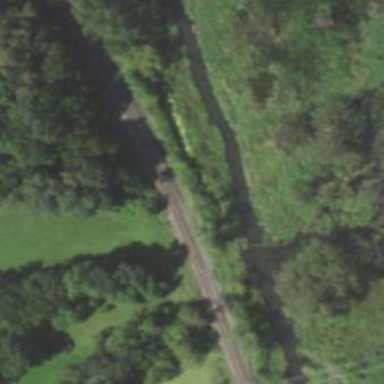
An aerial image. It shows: Abandoned railway.